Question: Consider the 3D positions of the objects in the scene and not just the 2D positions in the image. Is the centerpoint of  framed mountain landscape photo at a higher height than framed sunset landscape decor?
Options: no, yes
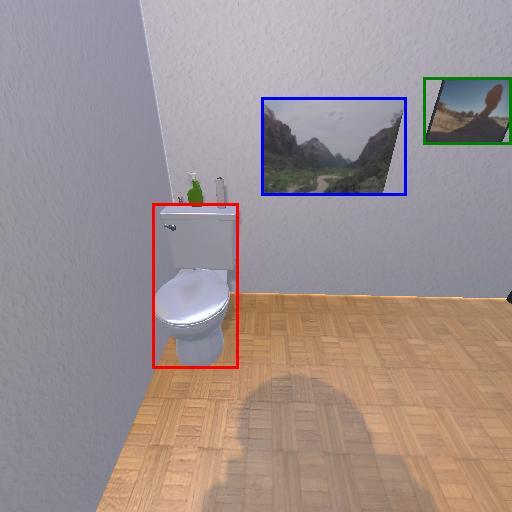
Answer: no